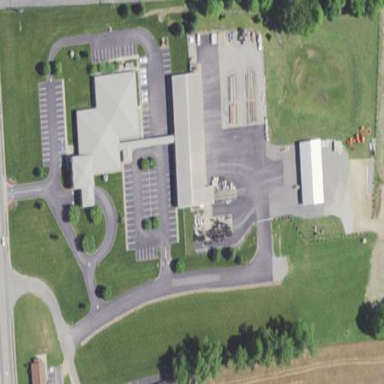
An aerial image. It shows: Utility area.